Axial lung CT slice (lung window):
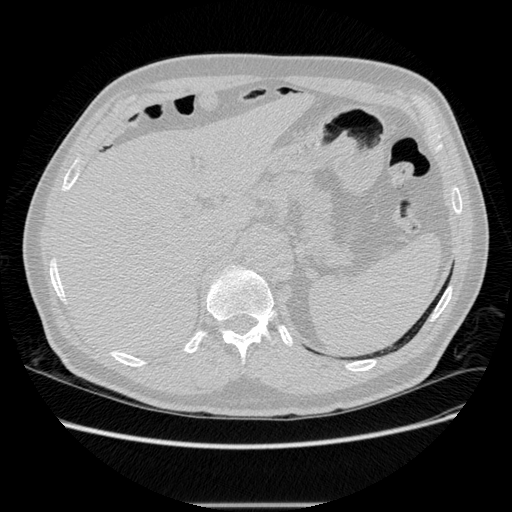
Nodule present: no